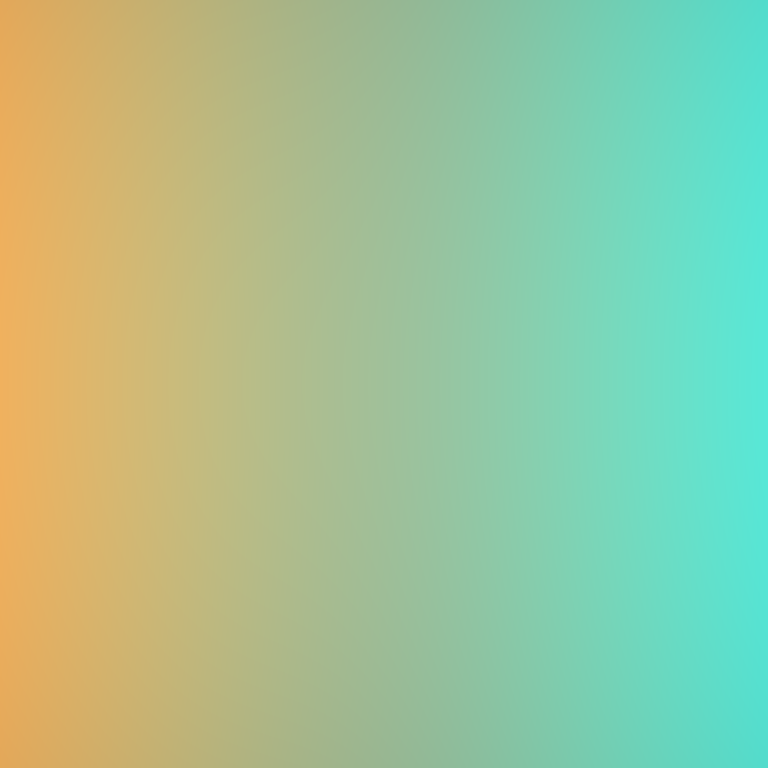
Abstract light effect, smooth gradient from warm orange to cool teal, calm atmosphere, soft glow, no room, no furniture, no objects.